Field crop: maize
Growth stage: 2
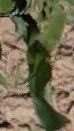
Species: maize